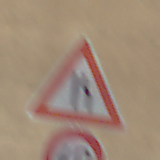
Verkehrszeichen: EinseitigVerengteFahrbahnRechts
Zusatzzeichen unten: Geschwindigkeit60
Umgebung: Roofed, Tunnel
Tageszeit: Midday
Wetter: NotSpecified
Licht: Natural
Jahreszeit: NotSpecified
Kontrast: MediumContrast